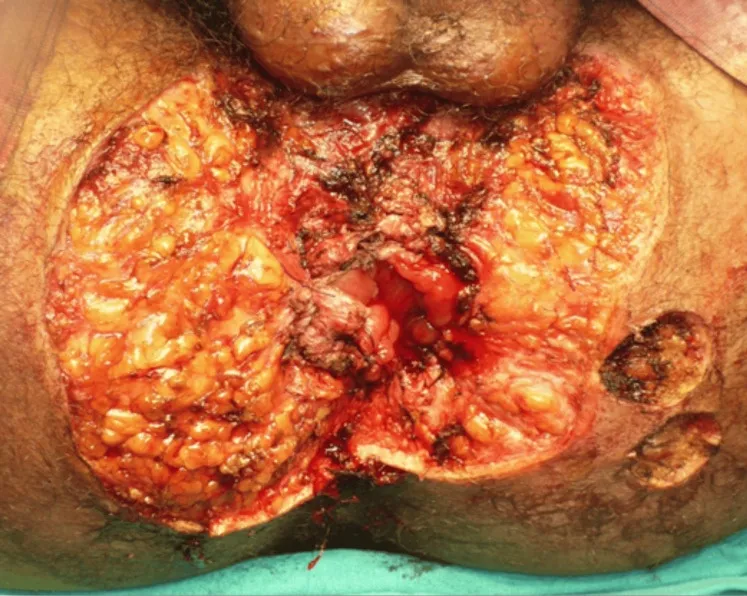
Immediate postoperative view after the complete resection of the tumor.
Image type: medical_photograph (other_medical_photograph)